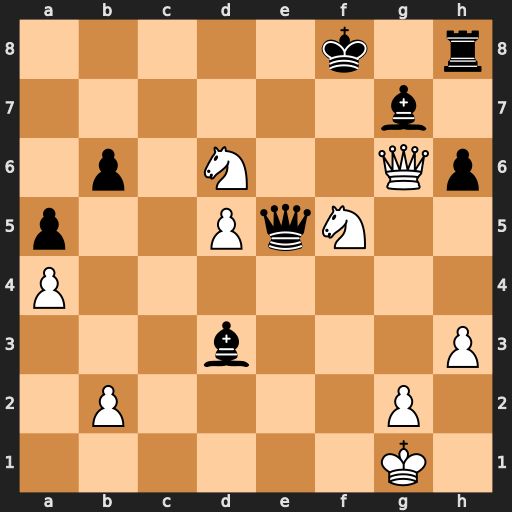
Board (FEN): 5k1r/6b1/1p1N2Qp/p2PqN2/P7/3b3P/1P4P1/6K1
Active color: w
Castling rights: -
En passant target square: -
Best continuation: Qf7#